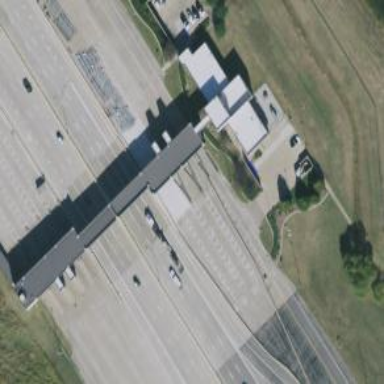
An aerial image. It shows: Toll gantry on the road.